RGB frame:
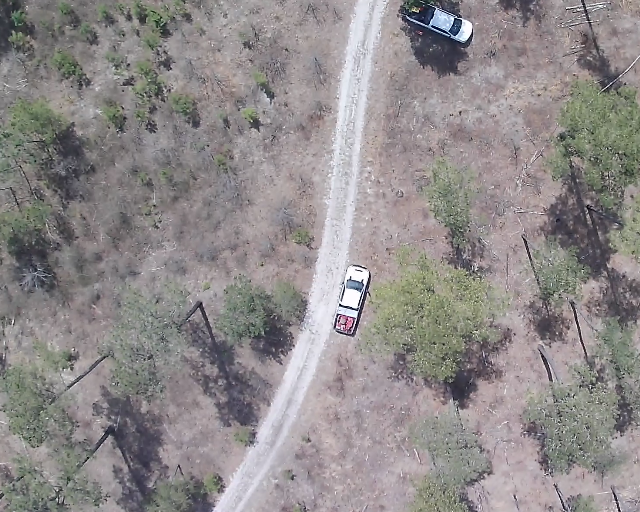
Thermal frame:
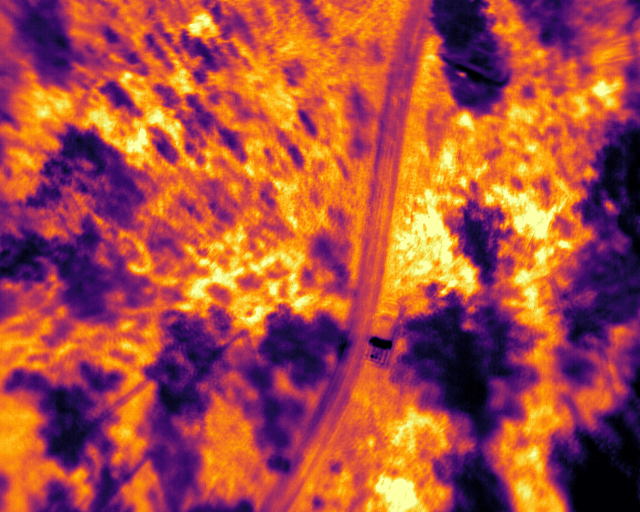
Captured: 2026-02-26 02:32:33
Pixels at or above 80 °C: 0 (fraction of frame: 0)